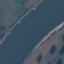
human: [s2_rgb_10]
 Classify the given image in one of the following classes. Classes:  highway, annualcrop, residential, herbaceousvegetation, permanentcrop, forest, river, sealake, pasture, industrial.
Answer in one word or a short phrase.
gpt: River